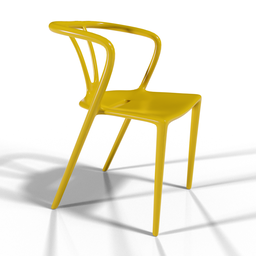
Label: furniture